Field crop: tomato
Growth stage: 1
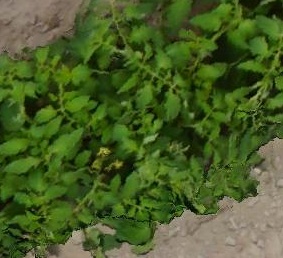
Species: tomato